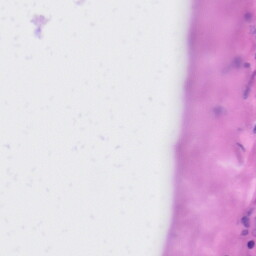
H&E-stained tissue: Liver